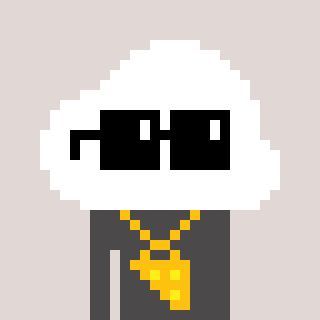
a pixel art character with square black sunglasses, a cloud-shaped head and a grayscale-colored body on a warm background